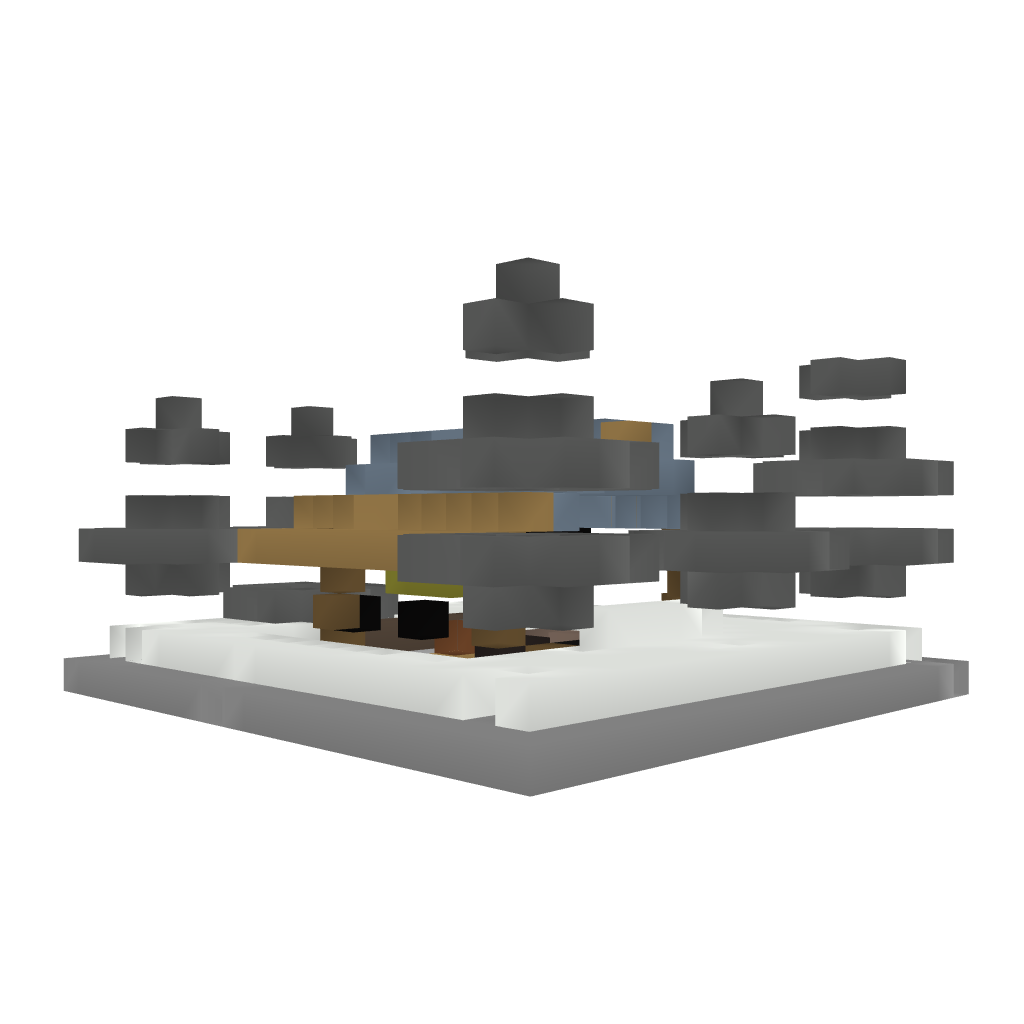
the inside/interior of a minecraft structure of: Taiga Hut